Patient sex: F
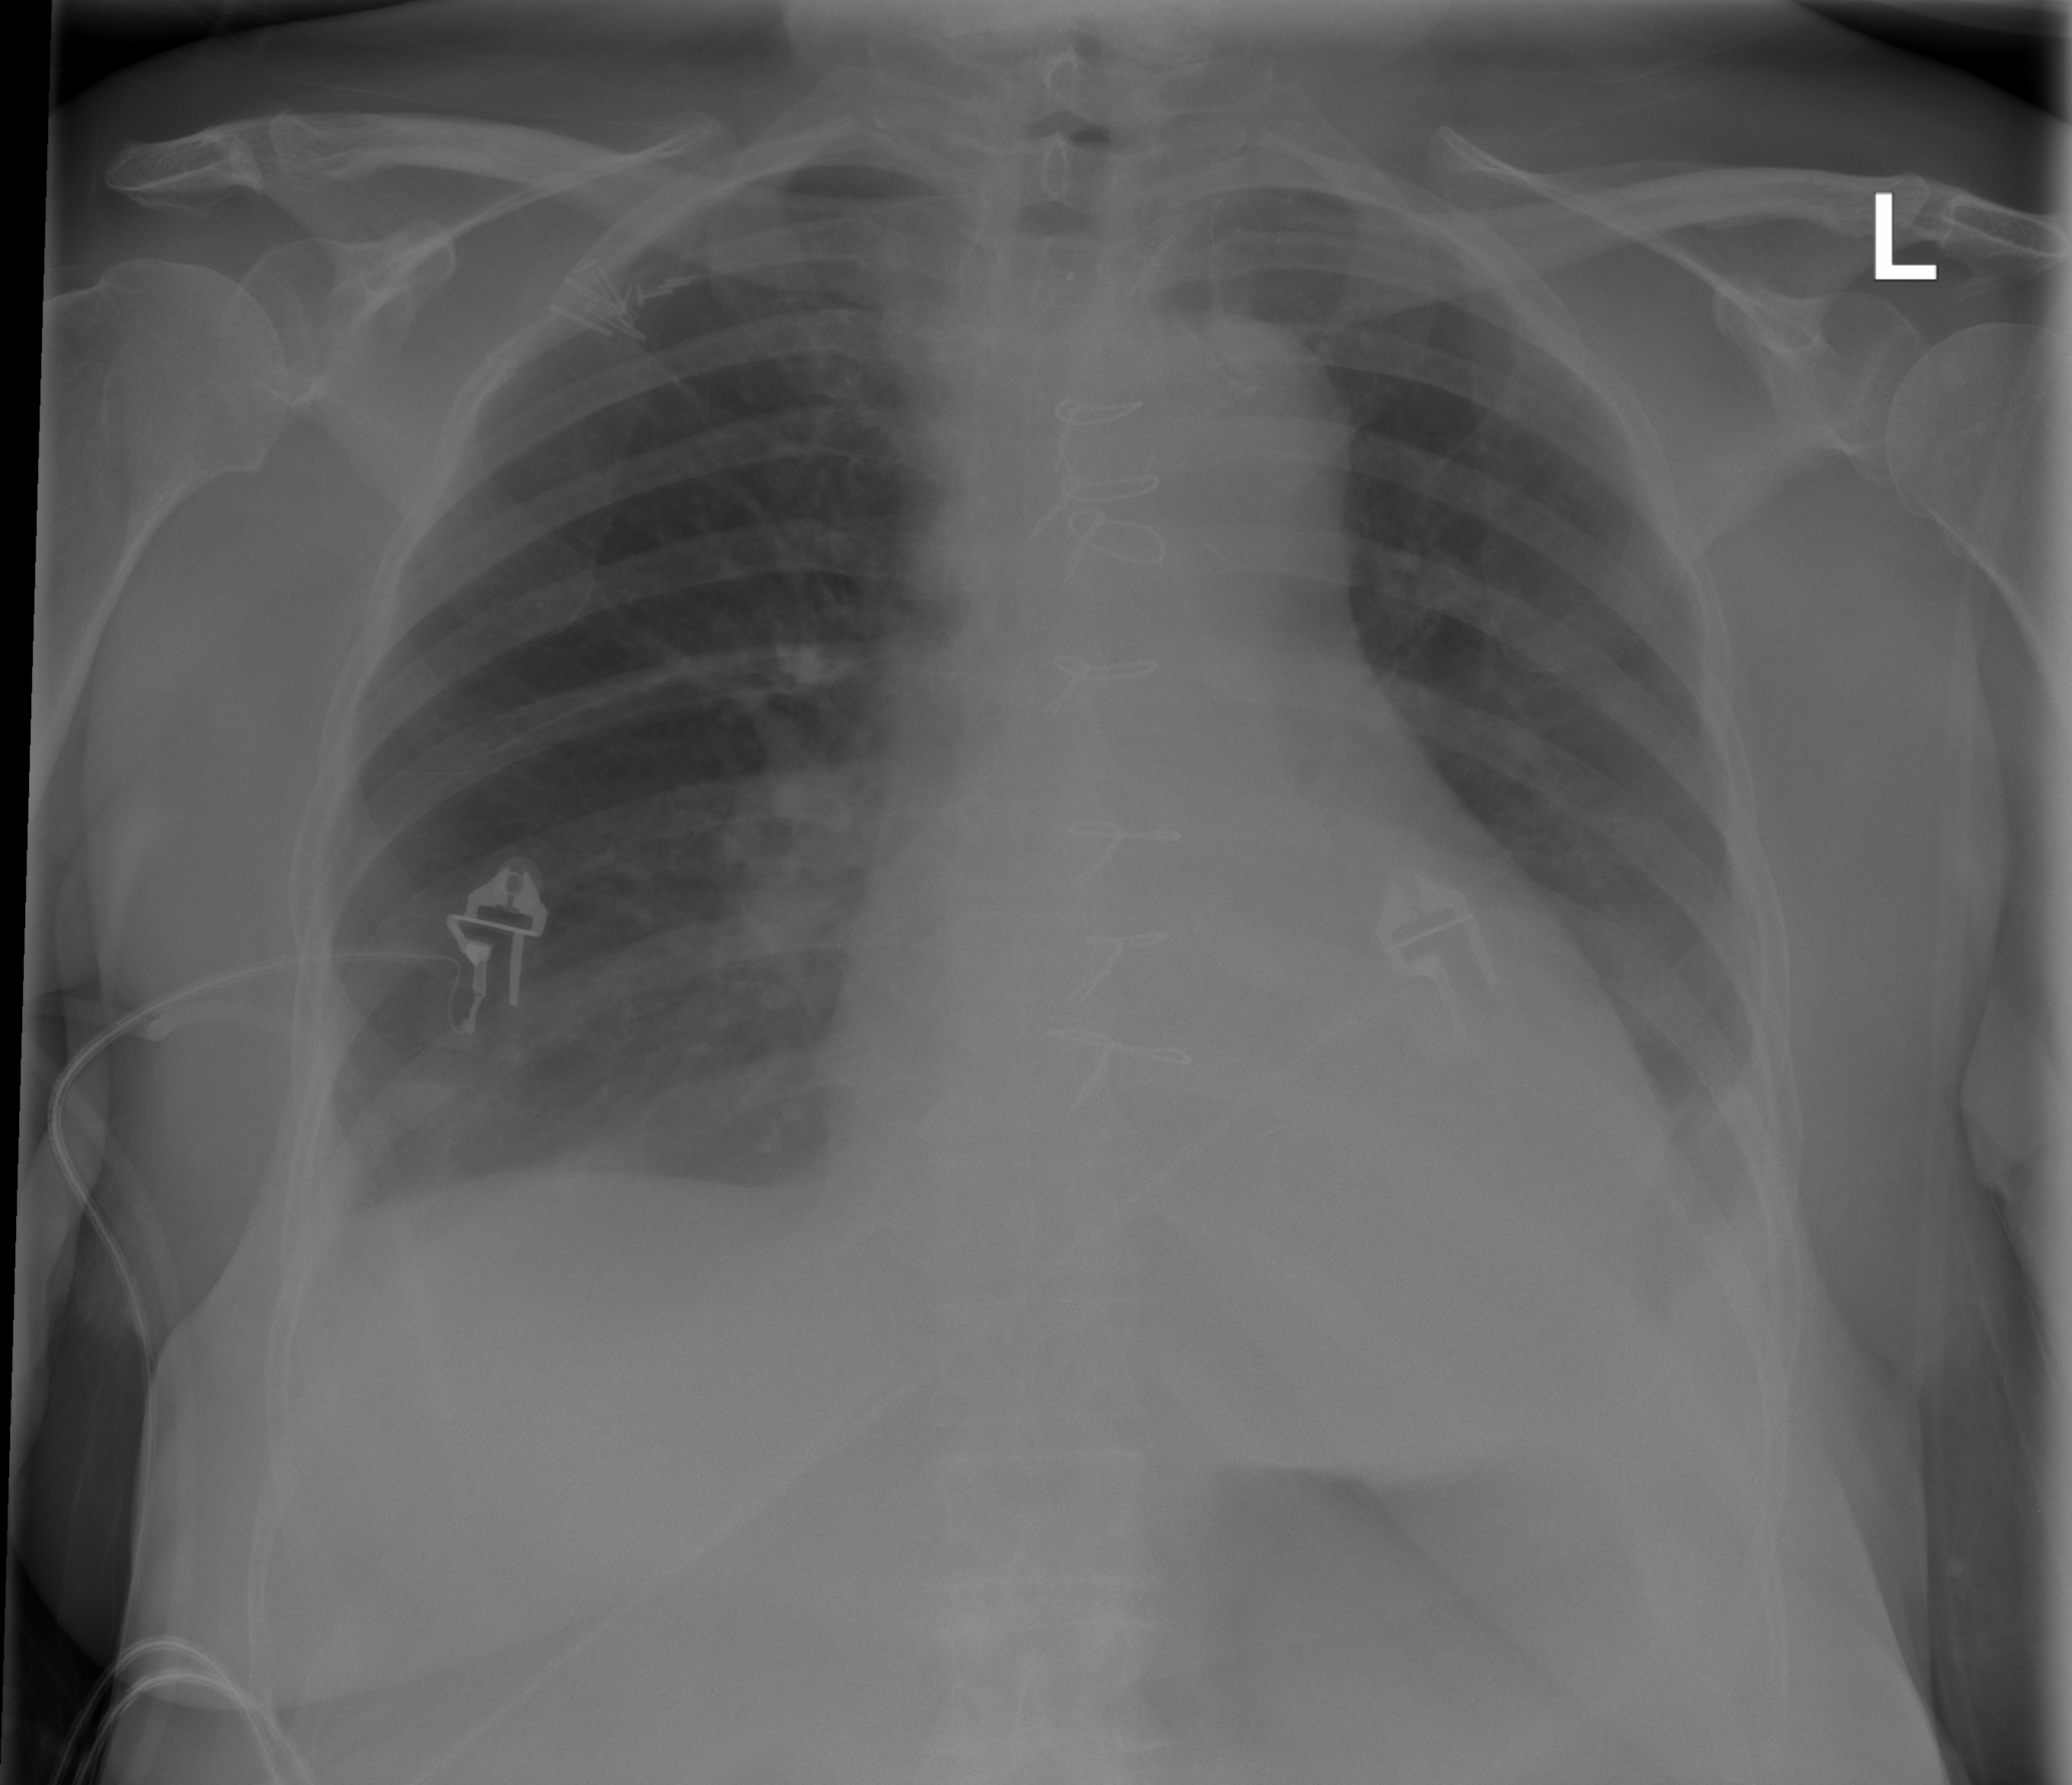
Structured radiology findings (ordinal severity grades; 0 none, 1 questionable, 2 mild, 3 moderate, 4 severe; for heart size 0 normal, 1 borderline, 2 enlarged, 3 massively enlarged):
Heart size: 2
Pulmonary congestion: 0
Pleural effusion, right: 2
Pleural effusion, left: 2
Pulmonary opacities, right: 1
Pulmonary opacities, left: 0
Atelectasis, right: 2
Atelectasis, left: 2